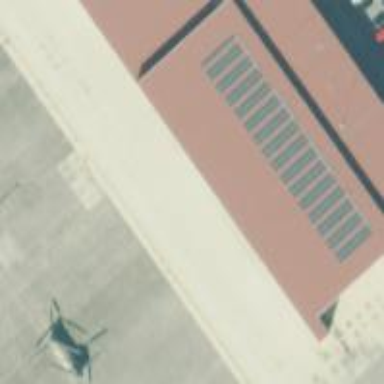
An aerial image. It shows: Hangar building located at airport.